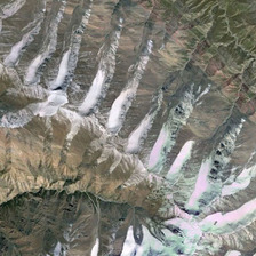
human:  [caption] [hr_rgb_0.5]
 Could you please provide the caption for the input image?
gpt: There is a lot of snow on the top of the mountain.

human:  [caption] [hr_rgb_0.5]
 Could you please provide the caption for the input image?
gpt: There are many snow on top of the mountain.

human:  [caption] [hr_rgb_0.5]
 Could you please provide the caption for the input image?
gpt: There is snow on the top of the mountain

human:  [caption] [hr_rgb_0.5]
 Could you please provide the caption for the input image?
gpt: Many snows are on top of a mountain.

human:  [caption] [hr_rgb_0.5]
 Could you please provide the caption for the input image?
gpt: Many snows are in the TOPO of a mountain.